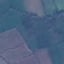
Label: Pasture